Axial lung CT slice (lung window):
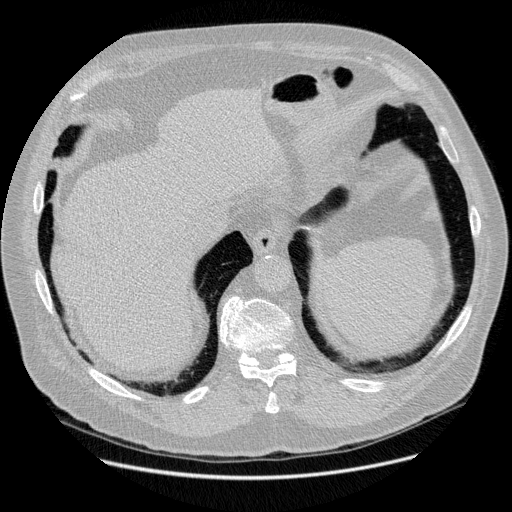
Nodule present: no